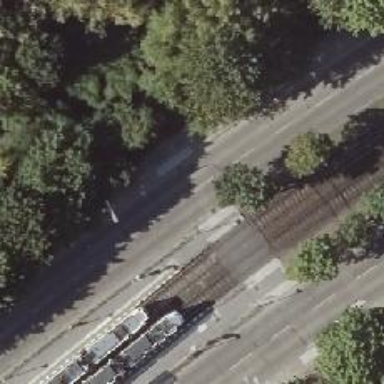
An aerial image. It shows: Unmarked road crossing.